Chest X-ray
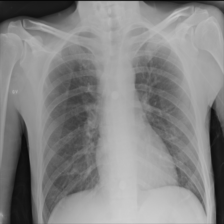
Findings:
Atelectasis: negative
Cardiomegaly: negative
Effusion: negative
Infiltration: negative
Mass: negative
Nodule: negative
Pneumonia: negative
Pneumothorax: negative
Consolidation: negative
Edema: negative
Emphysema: negative
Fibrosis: negative
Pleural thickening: negative
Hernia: negative